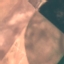
Land use / land cover class: AnnualCrop